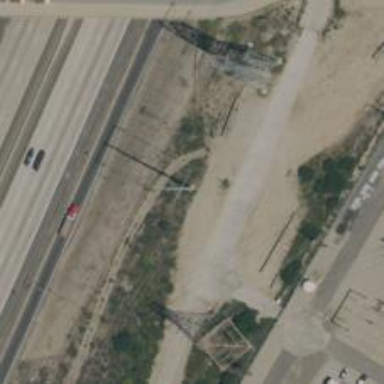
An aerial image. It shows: Power tower.